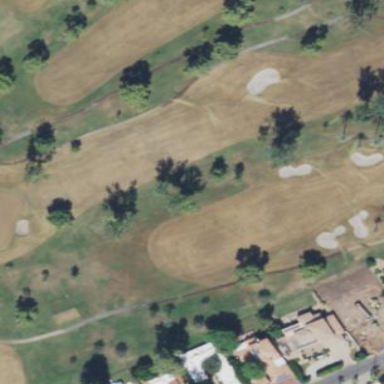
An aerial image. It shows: Rough area on grassy golf course.